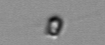
Label: nanoplankton_mix